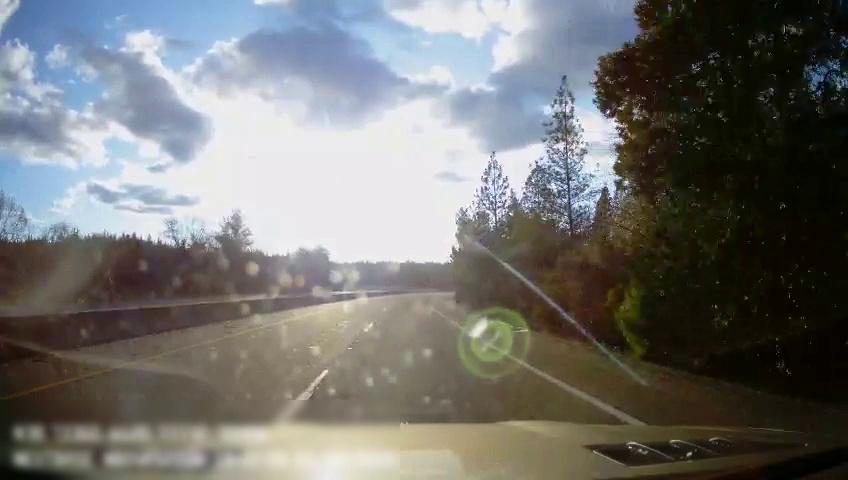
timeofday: Day
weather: Sunny
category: Drivable Space
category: Drivable Space
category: Lanes | Alternate Lane
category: Lanes | Current Lane
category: Lanes | Current Lane